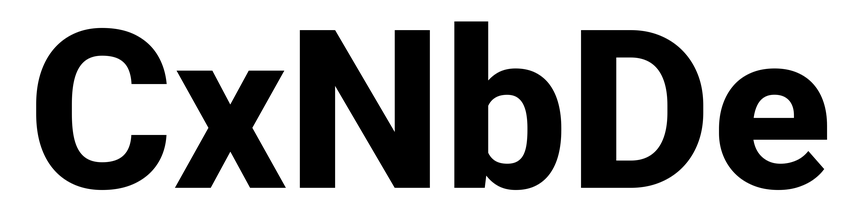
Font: Roboto_ExtraBold